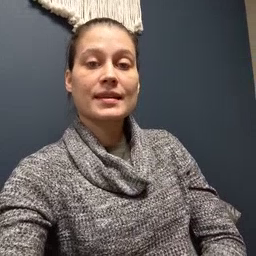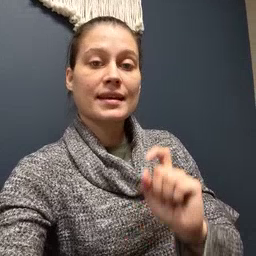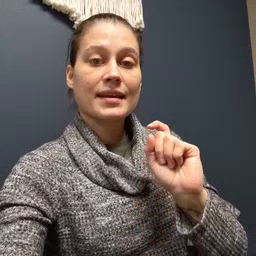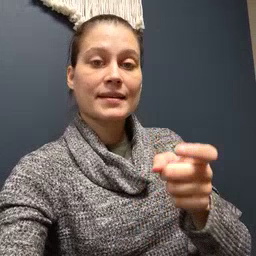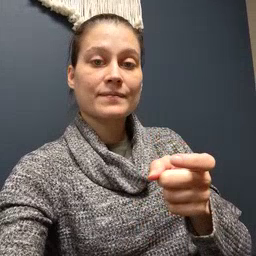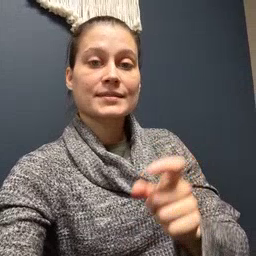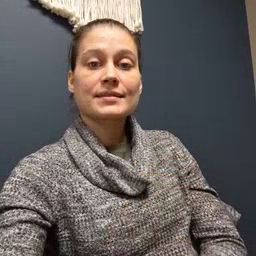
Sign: gift